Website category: university
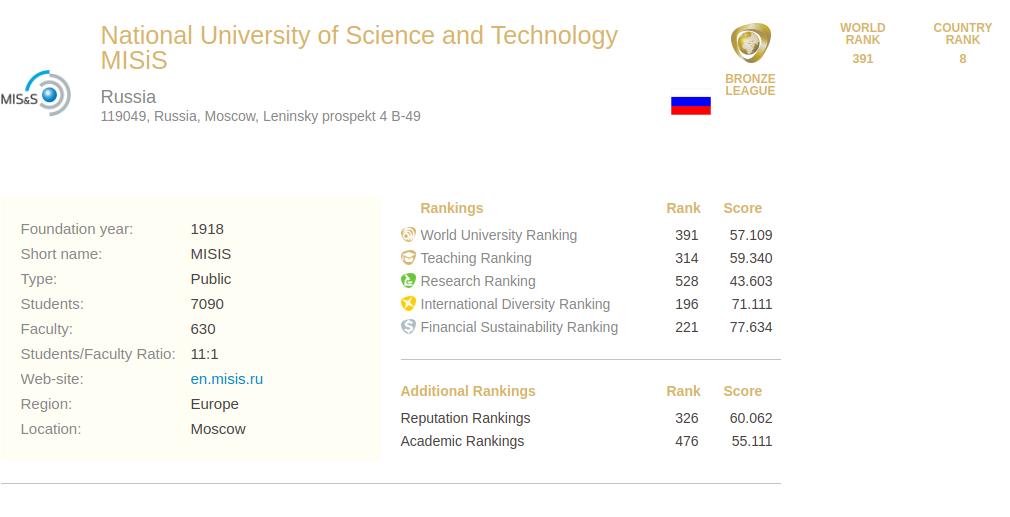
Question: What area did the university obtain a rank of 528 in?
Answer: Research Ranking

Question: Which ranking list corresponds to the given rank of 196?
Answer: International Diversity Ranking

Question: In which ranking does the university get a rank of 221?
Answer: Financial Sustainability Ranking

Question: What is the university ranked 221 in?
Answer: Financial Sustainability Ranking

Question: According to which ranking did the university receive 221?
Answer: Financial Sustainability Ranking

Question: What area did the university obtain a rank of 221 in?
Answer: Financial Sustainability Ranking

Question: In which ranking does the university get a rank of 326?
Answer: Reputation Rankings

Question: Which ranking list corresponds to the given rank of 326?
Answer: Reputation Rankings

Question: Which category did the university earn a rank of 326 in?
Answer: Reputation Rankings

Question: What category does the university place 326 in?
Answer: Reputation Rankings

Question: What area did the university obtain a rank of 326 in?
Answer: Reputation Rankings

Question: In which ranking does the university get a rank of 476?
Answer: Academic Rankings

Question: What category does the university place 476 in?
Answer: Academic Rankings

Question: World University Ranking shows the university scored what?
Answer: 57.109

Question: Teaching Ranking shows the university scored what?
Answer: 59.340

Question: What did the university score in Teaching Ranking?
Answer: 59.340

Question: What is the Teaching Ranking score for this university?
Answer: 59.340

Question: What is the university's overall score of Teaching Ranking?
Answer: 59.340

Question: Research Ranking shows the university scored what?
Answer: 43.603

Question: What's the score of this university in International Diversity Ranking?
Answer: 71.111

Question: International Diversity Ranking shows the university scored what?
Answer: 71.111

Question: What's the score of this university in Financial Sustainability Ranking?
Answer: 77.634

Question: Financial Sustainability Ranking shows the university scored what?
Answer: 77.634

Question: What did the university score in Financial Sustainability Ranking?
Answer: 77.634

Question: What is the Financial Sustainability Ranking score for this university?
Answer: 77.634

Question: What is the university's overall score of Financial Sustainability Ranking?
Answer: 77.634

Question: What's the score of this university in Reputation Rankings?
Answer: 60.062

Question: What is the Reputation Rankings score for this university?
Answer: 60.062

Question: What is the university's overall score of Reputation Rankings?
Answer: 60.062

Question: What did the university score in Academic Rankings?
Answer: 55.111

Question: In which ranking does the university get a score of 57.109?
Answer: World University Ranking

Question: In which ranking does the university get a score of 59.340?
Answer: Teaching Ranking

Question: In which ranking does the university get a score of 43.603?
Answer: Research Ranking

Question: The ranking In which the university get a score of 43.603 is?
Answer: Research Ranking

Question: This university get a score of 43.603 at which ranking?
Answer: Research Ranking

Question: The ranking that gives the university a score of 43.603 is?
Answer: Research Ranking

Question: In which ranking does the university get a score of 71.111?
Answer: International Diversity Ranking

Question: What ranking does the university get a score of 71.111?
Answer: International Diversity Ranking

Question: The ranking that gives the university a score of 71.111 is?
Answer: International Diversity Ranking

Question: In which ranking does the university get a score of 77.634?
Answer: Financial Sustainability Ranking

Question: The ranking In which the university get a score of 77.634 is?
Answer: Financial Sustainability Ranking

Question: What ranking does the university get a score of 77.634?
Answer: Financial Sustainability Ranking

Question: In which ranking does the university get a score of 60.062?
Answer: Reputation Rankings

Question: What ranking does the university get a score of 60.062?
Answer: Reputation Rankings

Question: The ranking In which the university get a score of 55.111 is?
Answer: Academic Rankings

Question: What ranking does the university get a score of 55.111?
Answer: Academic Rankings

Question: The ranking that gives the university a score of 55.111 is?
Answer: Academic Rankings